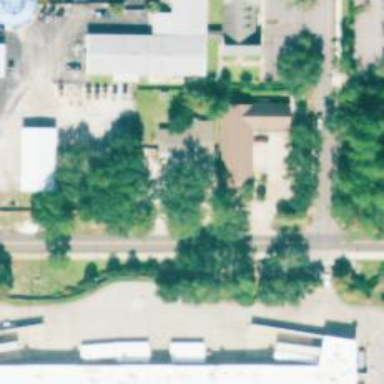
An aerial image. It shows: Healthcare clinic.